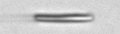
Label: fiber